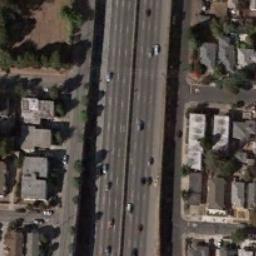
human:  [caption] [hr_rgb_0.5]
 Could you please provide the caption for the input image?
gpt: There are many buildings and roads and green plants on both sides of the freeway, And there are many cars on the freeway .

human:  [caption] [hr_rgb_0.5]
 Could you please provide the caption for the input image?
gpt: There are many houses on both sides of the highway .

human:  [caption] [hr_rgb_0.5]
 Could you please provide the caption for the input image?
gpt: The freeway has many houses on either side of the freeway .

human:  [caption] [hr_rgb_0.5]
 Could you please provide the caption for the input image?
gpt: The freeway is next to some houses with some cars .

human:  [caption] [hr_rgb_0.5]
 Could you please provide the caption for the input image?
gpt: There are many gray buildings beside the freeway .